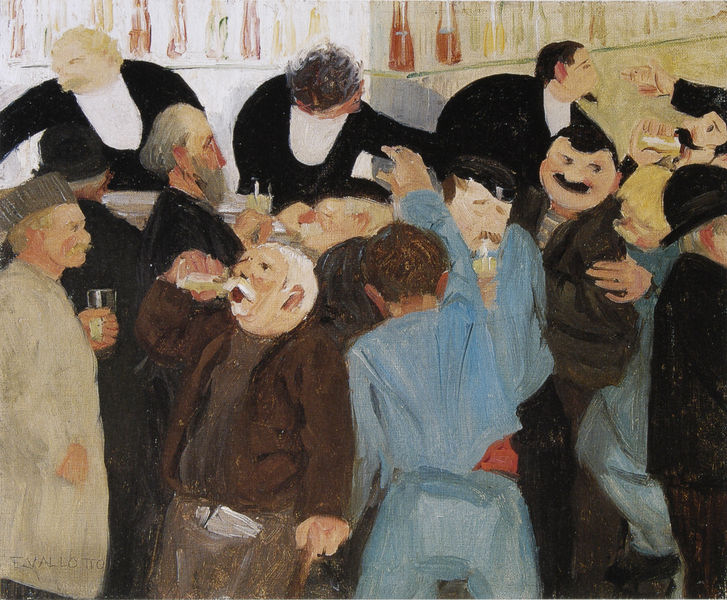
Titel: Das Bistro
Künstler: Félix Vallotton
Institution: (Privatsammlung)
Schlagwörter: blau, gemälde, gruppe, hand, mann, weiß, gelb, impressionismus, menschen, abend, bar, braun, café, frankreich, glas, grau, haar, hell, hut, hüte, mund, männer, rücken, schwarz, szene, rot, beige, fest, gesellschaft, herren, leute, menge, alkohol, alt, andrang, anstoßen, anzug, anzüge, barkeeper, bart, betrunken, betrunkene, blond, bärte, dix, feier, feiern, flasche, flaschen, gedränge, gelage, gericht, gesichter, getränke, gläser, hemd, hose, jacke, jung, kappe, kappen, kellner, kneipe, lokal, mütze, mützen, ober, profile, regal, richter, saufen, schnurrbart, schwärz, tresen, trinken, trinkend, wand, wirtschaft, arm, mensch, hände, öl, haare, stock, deutschland, italien, abstrakt, modern, arbeiter, essen, frack, wein, pfeife, rauchen, lachen, umarmen, bier, tasche, lustig, pinselstriche, trinker, blaumann, schirmmütze, wirtshaus, gesellig, unruhig, gas, zwanziger jahre, freier, lärm, belgien, nmänner, drängeln, thresen, geselig